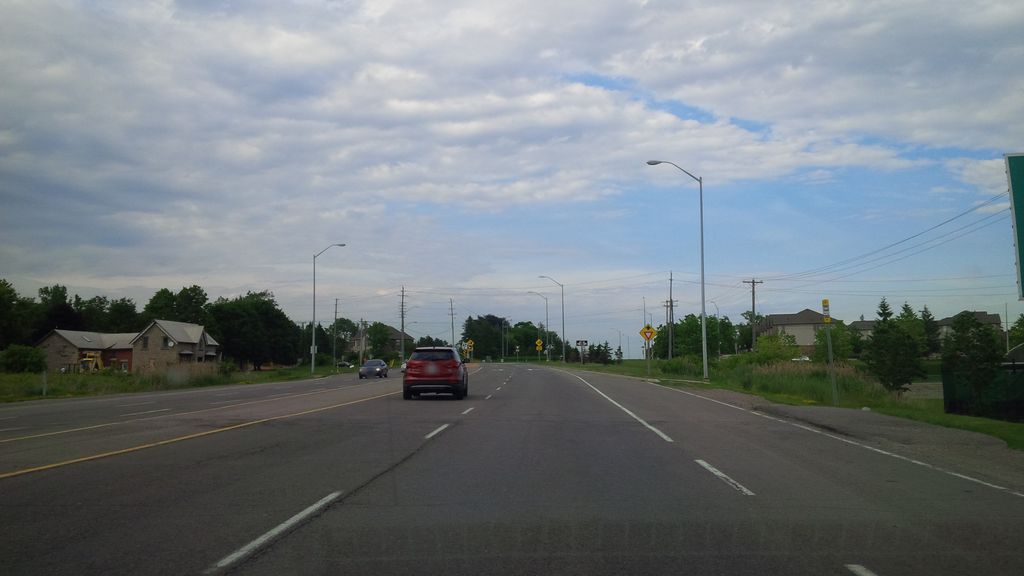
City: hamilton